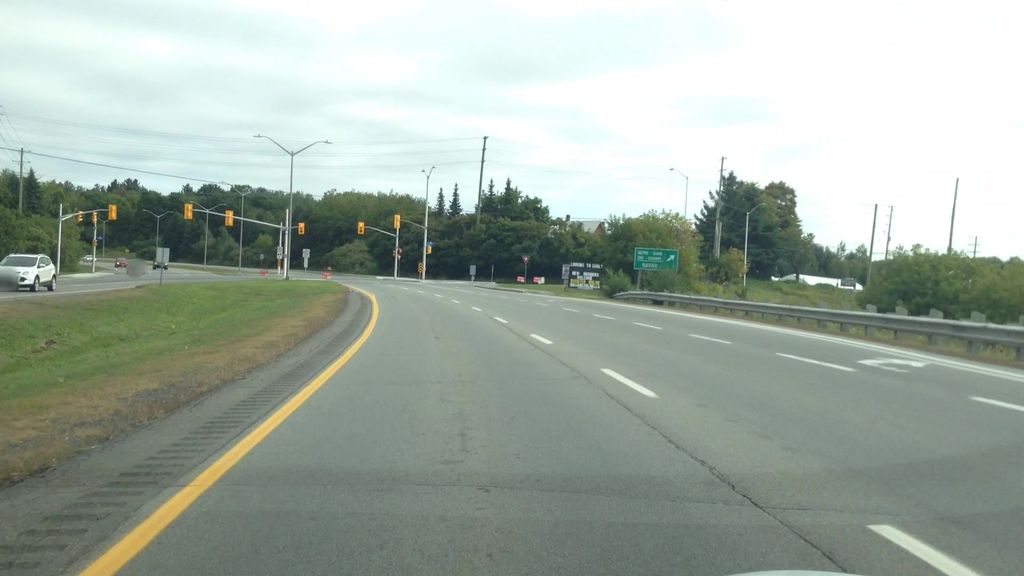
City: ottawa-gatineau